Question:
You see the 'stackoverflow.com' inside of the red border? I know that it can be changed by HTML DOM but I don't know how.
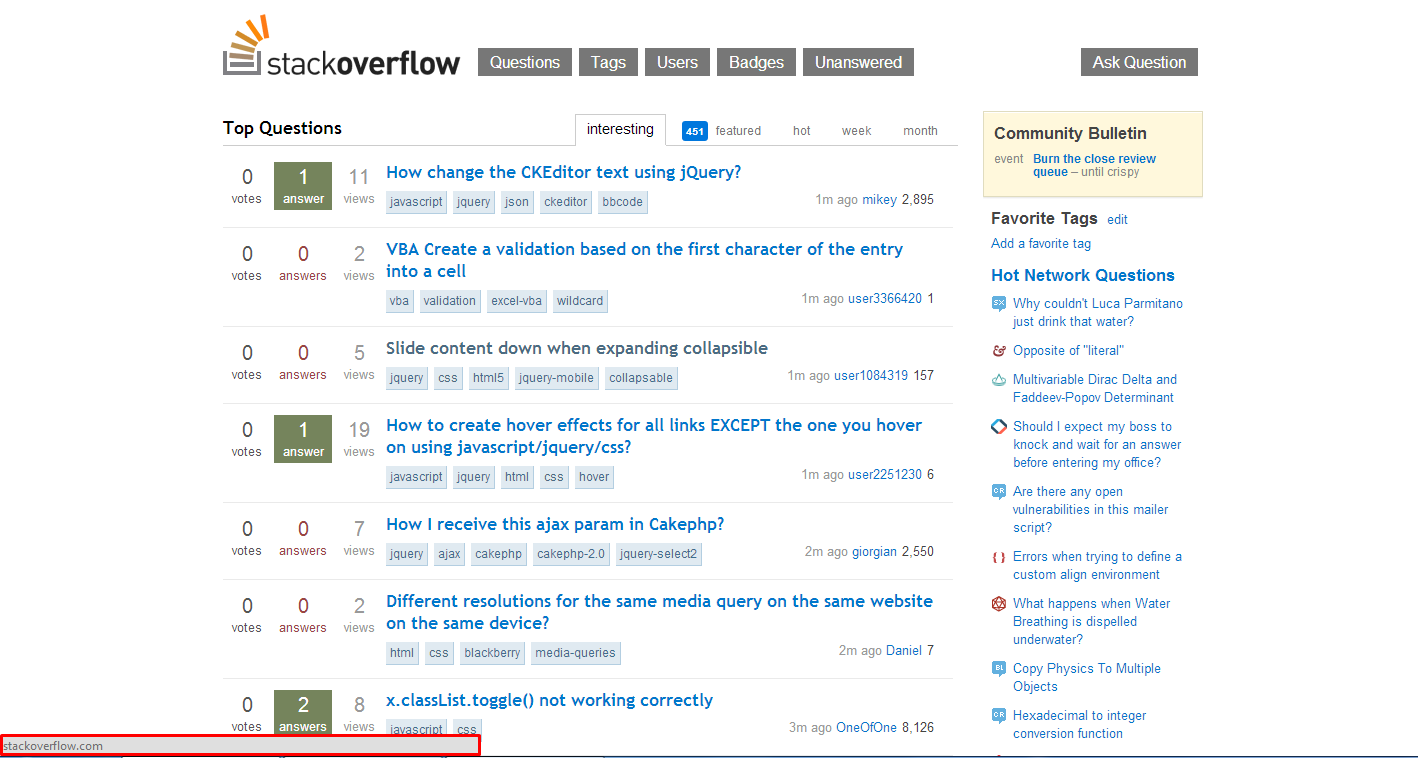
Answer: No, it can't be changed. What you could do is is not create a link but instead have an element with style="cursor:pointer" with a click handler that navigator to another page. That's kind of evil though and breaks things like search engines and accessibility